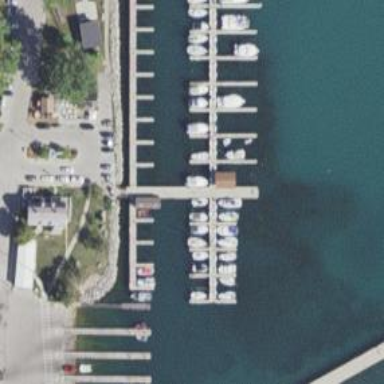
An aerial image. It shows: Man-made pier.